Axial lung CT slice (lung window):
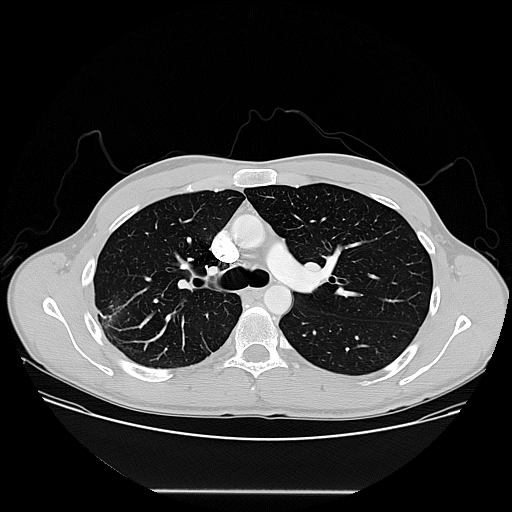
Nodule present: no